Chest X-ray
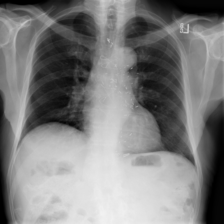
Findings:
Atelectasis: negative
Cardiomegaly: negative
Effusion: negative
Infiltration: negative
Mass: negative
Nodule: negative
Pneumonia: negative
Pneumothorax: negative
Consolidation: negative
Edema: negative
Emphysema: negative
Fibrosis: negative
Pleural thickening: negative
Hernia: negative